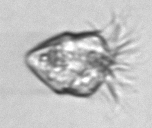
Label: Strombidium_inclinatum